Question: I have a plot that looks like this:

How can I remove the space between the laft edge of the line and the y axis without cutting off my directlabels?
The code:
'''
library(ggplot2)
library(scales)
labs <- c("Special Ed., Charter School",
"Gen. Ed., Charter School",
"Special Ed., Public School",
"Gen. Ed., Public School")
pot <- data.frame(Engagement = c(643, 793, 590, 724, 735, 928, 863, 662),
Classroom = rep(rep(c("Special Ed.", "Gen. Ed."), each = 2), 2),
Gender = factor(rep(c("Male", "Female"), 4), levels = c("Male", "Female")),
School = rep(c("Charter", "Public"), each = 4),
ID = factor(rep(1:4, each = 2)),
labs = factor(rep(labs, each=2), levels=labs)
)
library(directlabels)
xout <- ggplot(pot, aes(y = Engagement, x = Gender, group = ID)) +
geom_line(aes(color=labs), size=2) + theme_classic() +
scale_x_discrete(expand = c(.1, .3)) +
scale_color_hue(l=40) +
theme(text = element_text(size=22))
direct.label(xout, list('last.qp', cex=1.35))
'''
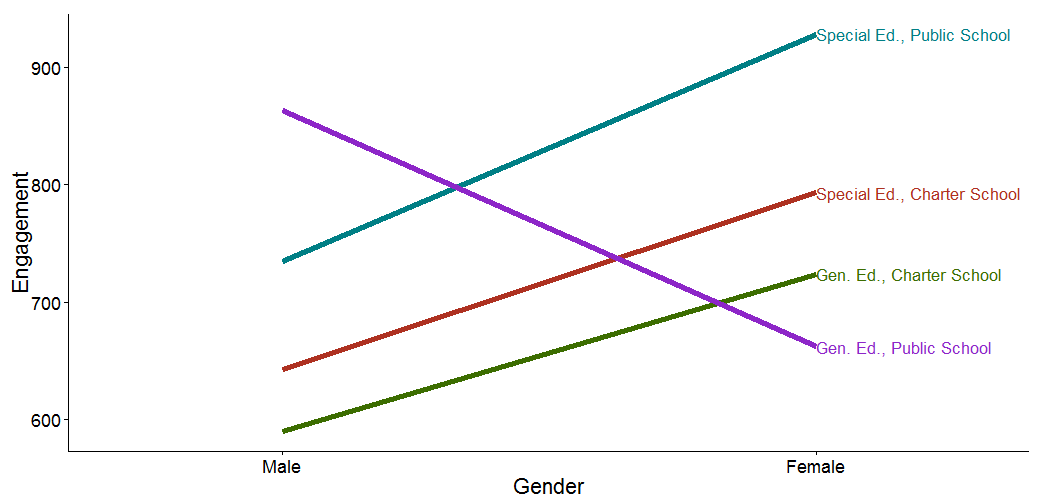
Answer: Workaround would be to add empty level to Gender.
'''
pot$Gender<-factor(pot$Gender,levels=c("Male","Female",""))
'''
Then in 'scale_x_discrete()' use 'drop=FALSE' to show this level. Now you can change also 'expand=' values.
'''
+ scale_x_discrete(expand = c(0.01, 0.01),drop=FALSE)
'''

Other possibility is to use your 'Gender' as numeric and then with 'scale_x_continuous()' set 'limits=' and then provide 'breaks=' and 'labels=' to get correct labeling again.
'''
xout <- ggplot(pot, aes(y = Engagement, x = as.numeric(Gender), group = ID)) +
geom_line(aes(color=labs), size=2) + theme_classic() +
scale_x_continuous(expand=c(0,0),"Gender",breaks=c(1,2),
labels=c("Male","Female"),limits=c(0.95,4)) +
scale_color_hue(l=40) +
theme(text = element_text(size=22))
'''